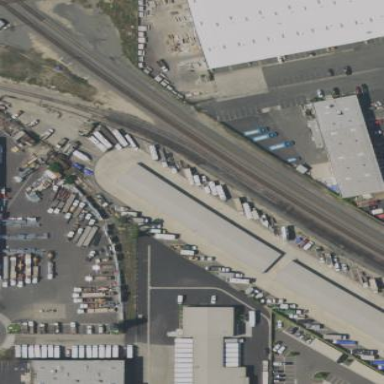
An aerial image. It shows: Warehouse.